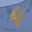
Label: 4